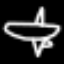
Label: airplane